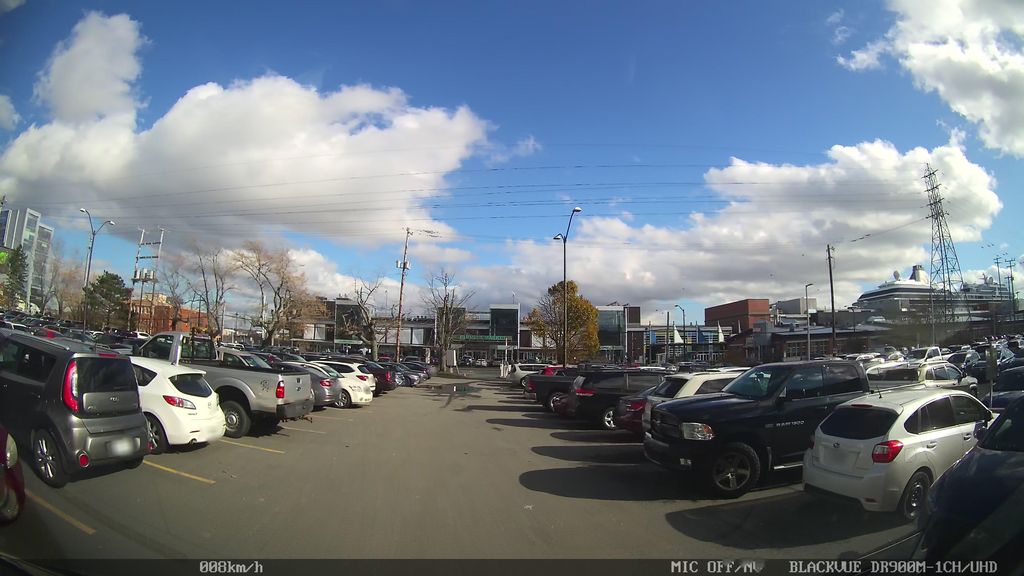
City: halifax